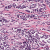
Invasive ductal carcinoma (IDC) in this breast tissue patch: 1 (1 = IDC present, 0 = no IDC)